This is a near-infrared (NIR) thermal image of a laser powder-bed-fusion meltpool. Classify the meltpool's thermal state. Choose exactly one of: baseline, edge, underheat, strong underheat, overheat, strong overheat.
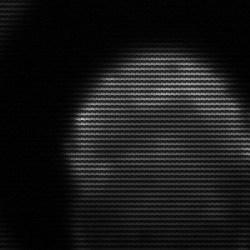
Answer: edge